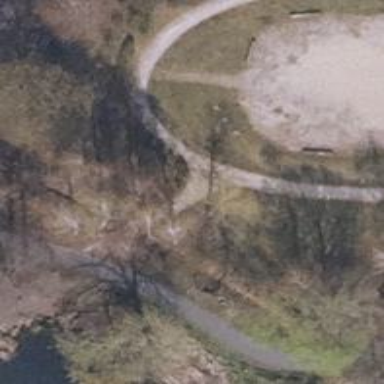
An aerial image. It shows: Path.